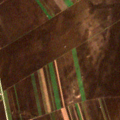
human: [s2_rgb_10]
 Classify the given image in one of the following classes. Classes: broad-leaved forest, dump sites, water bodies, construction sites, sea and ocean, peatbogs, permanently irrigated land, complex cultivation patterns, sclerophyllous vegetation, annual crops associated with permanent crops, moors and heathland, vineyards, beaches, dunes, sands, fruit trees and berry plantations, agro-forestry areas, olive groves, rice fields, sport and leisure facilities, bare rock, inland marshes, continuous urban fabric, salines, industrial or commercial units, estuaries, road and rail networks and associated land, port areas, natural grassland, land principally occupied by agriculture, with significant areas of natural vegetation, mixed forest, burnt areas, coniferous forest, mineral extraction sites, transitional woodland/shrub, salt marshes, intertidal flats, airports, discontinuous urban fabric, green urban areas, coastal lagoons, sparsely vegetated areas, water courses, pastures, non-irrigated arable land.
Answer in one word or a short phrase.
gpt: non-irrigated arable land